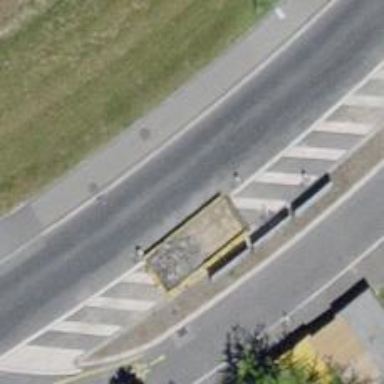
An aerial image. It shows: Secondary road with asphalt surface and designated cycle lane.